Aerial crown-view tile of a tropical tree (Barro Colorado Island, Panama), acquired 20250317:
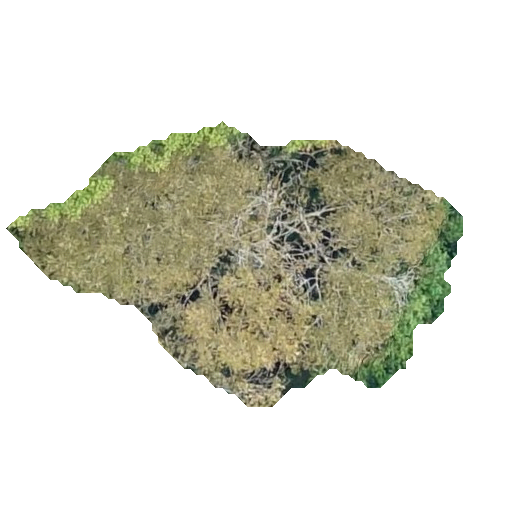
Species: Dipteryx oleifera
GBIF accepted scientific name: Dipteryx oleifera
Crown area: 119.2 m²